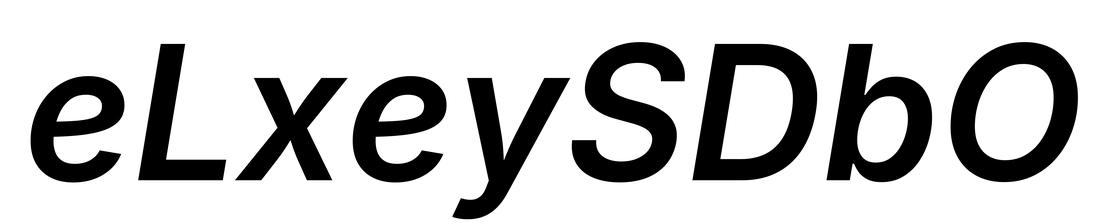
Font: Inter-Italic_SemiBold_Italic